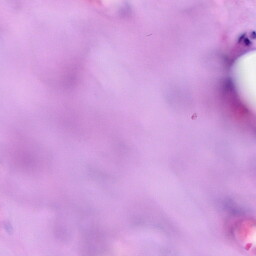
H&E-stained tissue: Breast